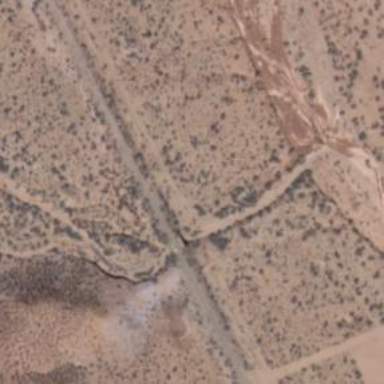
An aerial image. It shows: Track road with grade1 bridge.